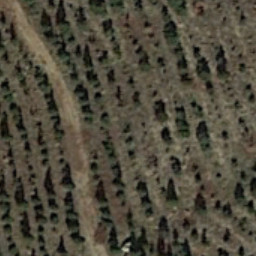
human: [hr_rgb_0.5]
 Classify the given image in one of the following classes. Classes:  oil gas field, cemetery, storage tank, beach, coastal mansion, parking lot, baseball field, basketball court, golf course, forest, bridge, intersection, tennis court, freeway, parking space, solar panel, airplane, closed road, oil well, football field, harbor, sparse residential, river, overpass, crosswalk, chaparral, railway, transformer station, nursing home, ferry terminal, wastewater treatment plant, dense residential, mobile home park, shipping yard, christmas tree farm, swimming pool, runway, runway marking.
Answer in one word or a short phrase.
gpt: christmas tree farm